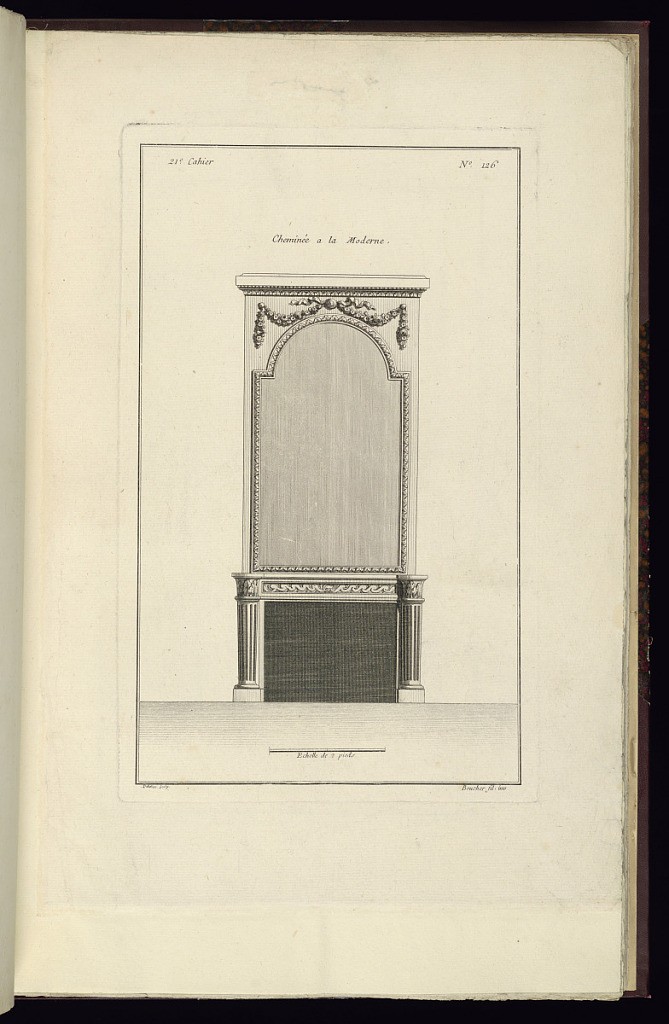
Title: Cheminée à la Moderne
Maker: Juste-François Boucher, French, 1736 – 1782
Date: ca. 1775
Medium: Engraving on off white laid paper
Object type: Print
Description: Design for a fireplace with an overmantel mirror. The fireplace is decorated with ornament motifs including egg and dart, acanthus leaf, floral garland, wave pattern, and fluting. The plate is signed.